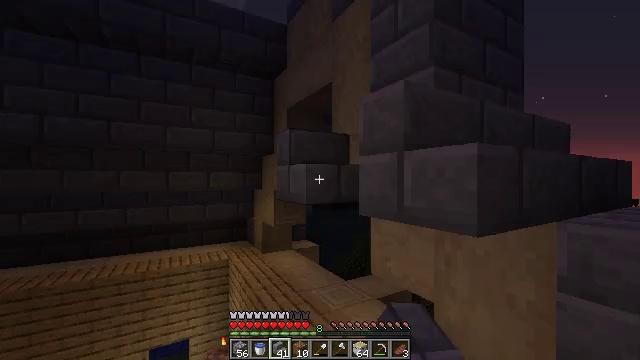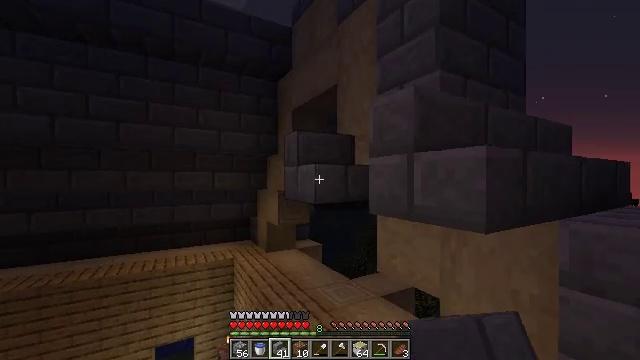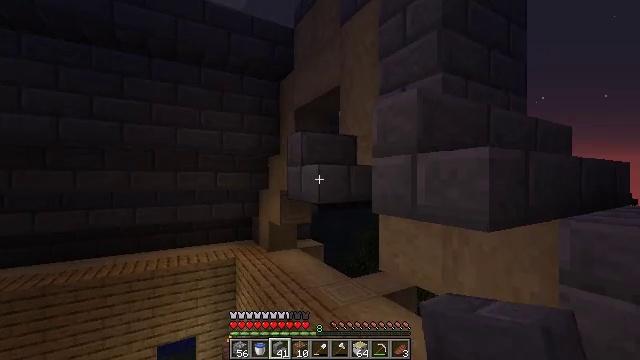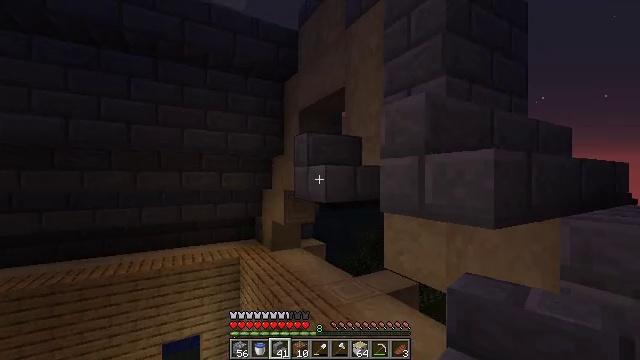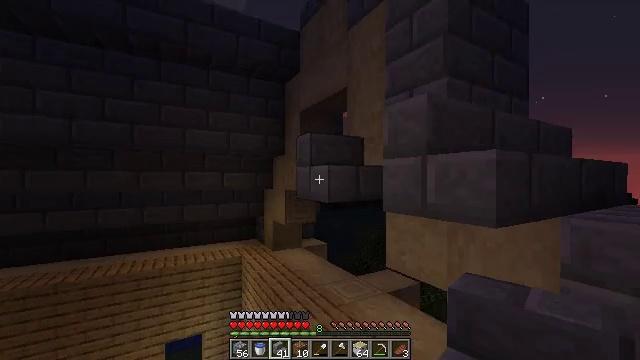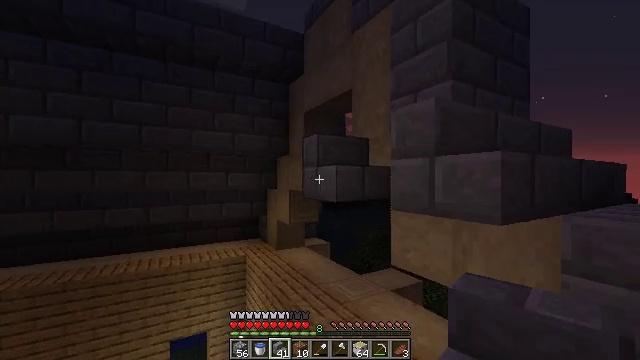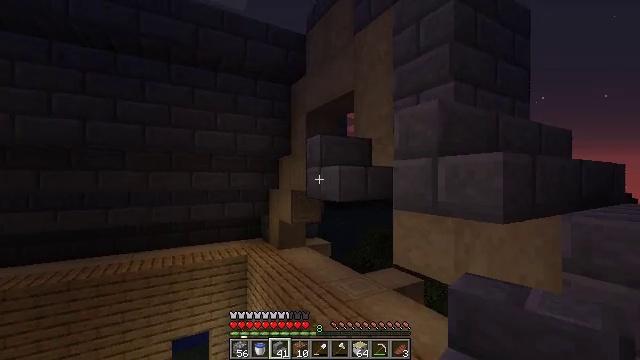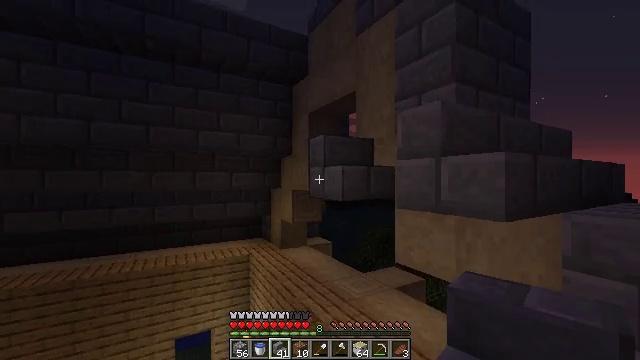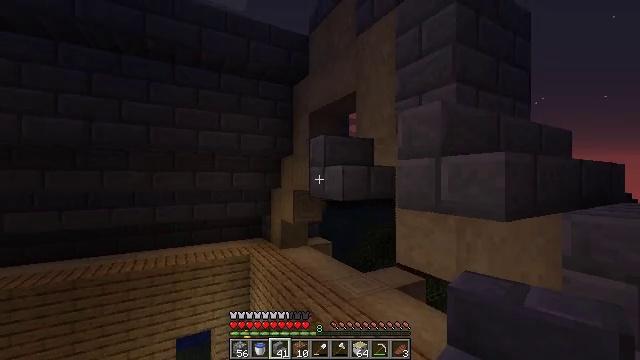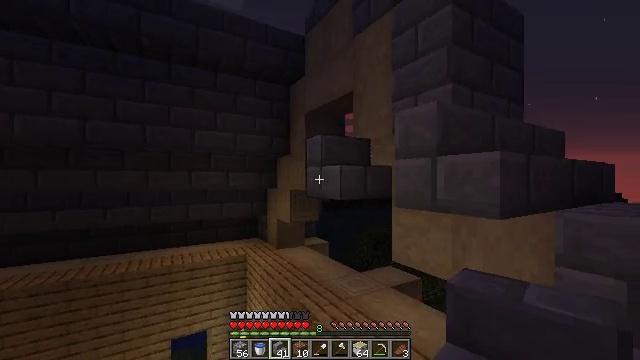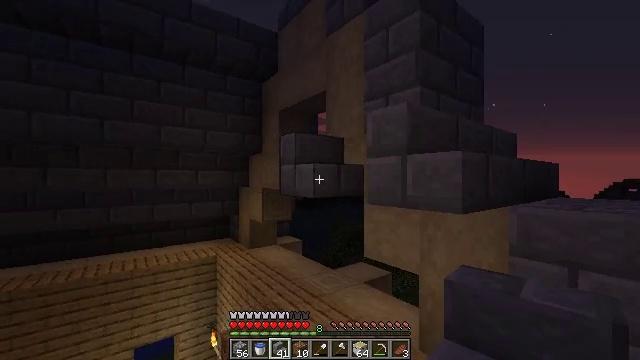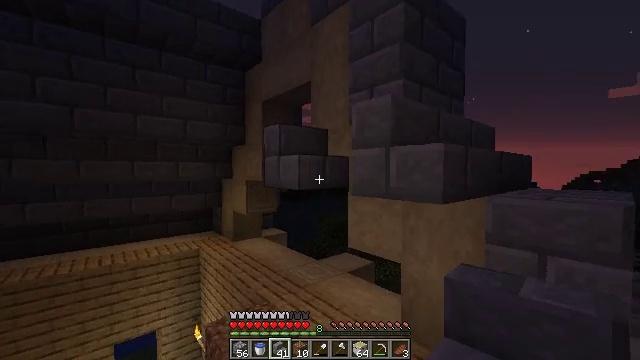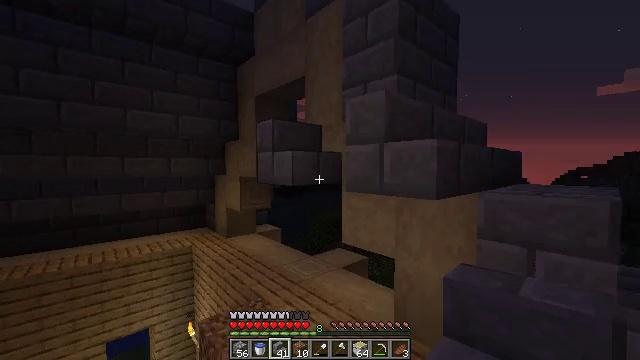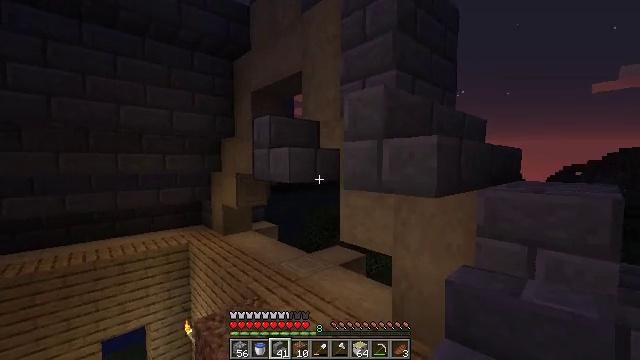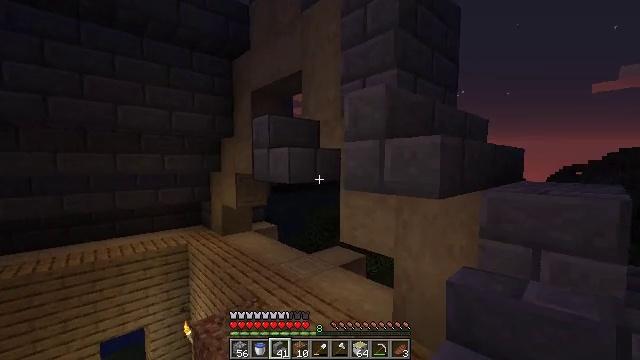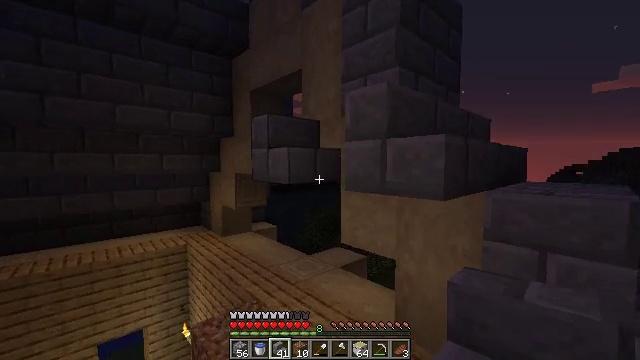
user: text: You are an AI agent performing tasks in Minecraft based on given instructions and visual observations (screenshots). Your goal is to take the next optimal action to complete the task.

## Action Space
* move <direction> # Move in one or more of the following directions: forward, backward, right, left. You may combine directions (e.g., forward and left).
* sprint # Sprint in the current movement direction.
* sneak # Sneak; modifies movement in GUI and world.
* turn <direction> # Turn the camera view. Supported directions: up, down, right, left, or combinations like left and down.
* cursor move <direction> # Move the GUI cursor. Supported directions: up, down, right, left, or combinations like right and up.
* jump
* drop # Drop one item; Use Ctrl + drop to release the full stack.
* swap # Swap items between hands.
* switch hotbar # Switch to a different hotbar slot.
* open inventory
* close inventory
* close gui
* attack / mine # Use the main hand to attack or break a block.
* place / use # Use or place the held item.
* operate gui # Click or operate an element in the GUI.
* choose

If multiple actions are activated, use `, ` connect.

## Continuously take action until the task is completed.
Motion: motion action
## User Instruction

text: Attack the stone brick stairs to gather it.
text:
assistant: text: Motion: move back and move left, sneak
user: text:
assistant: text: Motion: move back and move left, sneak
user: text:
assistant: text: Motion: move back and move left, sneak
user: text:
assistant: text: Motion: move back and move left, sneak
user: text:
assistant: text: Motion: move back and move left, sneak
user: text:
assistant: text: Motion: move back and move left, sneak
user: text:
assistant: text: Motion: sneak
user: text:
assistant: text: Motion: sneak
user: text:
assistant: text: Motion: sneak
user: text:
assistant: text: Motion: sneak, turn right
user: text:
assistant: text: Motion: sneak, turn right and down
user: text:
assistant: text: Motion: move forward, sneak, turn right
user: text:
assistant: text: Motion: move forward, sneak
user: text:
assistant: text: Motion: move forward, sneak
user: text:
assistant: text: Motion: move forward
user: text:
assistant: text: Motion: move forward
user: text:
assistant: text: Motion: move forward
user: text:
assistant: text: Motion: move forward, turn right
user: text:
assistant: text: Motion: no_op
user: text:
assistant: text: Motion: no_op
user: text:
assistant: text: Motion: no_op
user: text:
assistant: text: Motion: no_op
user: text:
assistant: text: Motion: no_op
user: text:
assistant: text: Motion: no_op
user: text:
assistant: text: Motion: no_op
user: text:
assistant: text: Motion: sneak
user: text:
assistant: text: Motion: move forward, sneak
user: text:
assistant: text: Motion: move forward and move right, sneak
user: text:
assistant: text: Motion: move forward and move right, sneak
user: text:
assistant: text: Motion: move forward and move right, sneak